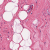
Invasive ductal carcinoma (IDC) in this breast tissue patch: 0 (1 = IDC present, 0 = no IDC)